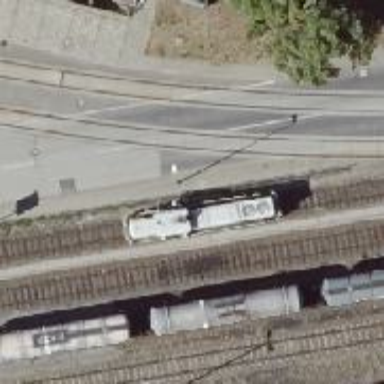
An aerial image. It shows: Level crossing along the railway.